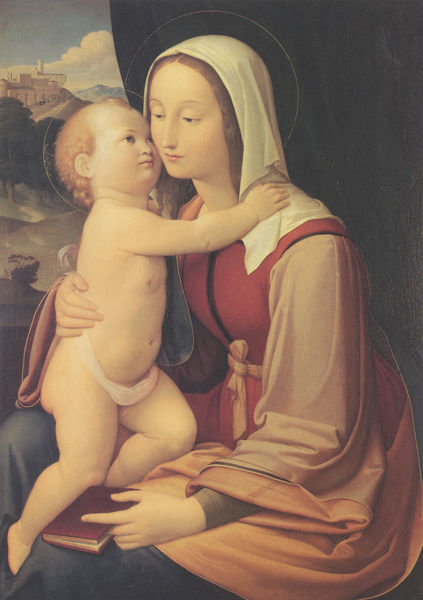
Titel: Madonna mit Kind
Künstler: Friedrich Overbeck
Standort: København
Institution: Thorvaldsens Museum
Schlagwörter: baum, berg, blau, dunkel, gemälde, hand, himmel, nackt, schatten, umhang, weiß, wolken, bäume, gelb, grün, landschaft, ocker, sitzen, stadt, braun, fenster, frau, grau, hell, hintergrund, kleid, licht, mund, nase, ohr, orange, schwarz, blick, gebäude, gras, gürtel, haus, rot, schleier, schloss, tuch, wiese, wolke, haube, malerei, schleife, blond, architektur, arm, arme, augen, band, bibel, falten, gesicht, halten, hände, vorhang, horizont, häuser, hügel, natur, gewand, haare, tücher, familie, kind, mutter, pflanzen, lippen, locken, renaissance, wald, turm, beine, wangen, liebe, umarmung, italien, berge, dorf, baby, kopftuch, schoß, knie, nazarener, umarmen, buch, burg, nakt, zuneigung, schein, heiligenschein, rote haare, nimbus, christus, jesus, romanik, tempel, heilig, maria, madonna, rafael, zärtlich, weihnachten, gottesmutter, jesuskind, raffael, bellini, overbeck, windel, muttergottes, christuskind, jesusknabe, hesuskind, nazarrener, jesuschrisus, christuskinf, heiligerschein, knabjesuskind